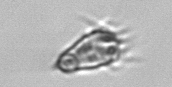
Label: Paratontonia_gracillima